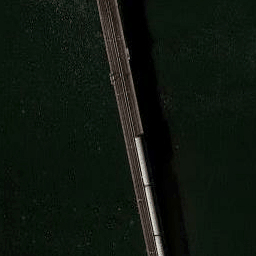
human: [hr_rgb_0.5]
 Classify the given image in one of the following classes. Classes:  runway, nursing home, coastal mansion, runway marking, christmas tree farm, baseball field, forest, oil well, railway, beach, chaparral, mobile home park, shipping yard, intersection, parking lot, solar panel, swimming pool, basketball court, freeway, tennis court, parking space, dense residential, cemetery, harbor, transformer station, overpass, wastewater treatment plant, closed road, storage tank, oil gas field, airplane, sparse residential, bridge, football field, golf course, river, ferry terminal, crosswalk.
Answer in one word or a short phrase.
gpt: bridge